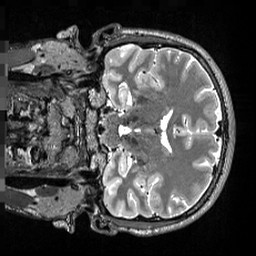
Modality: T2w
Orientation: coronal
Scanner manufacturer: siemens
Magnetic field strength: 3 T
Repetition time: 3.2 s
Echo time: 0.564 s